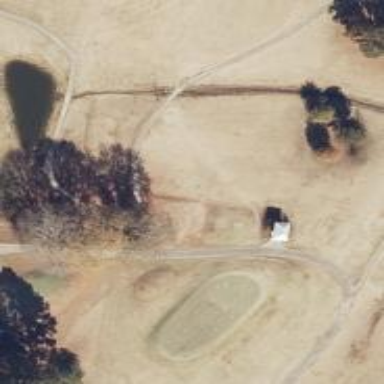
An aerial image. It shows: Service road used as golf cart path.